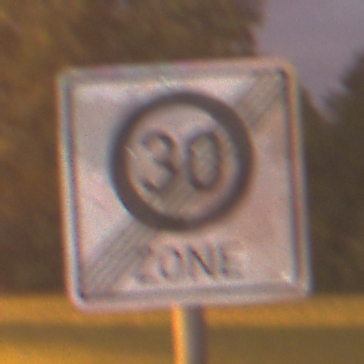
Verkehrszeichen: EndeZone30
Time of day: Night
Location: Outdoor (Suburban)
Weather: PartlyCloudy
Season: NotSpecified
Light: Artificial